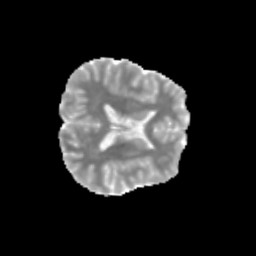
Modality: MD
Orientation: axial
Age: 11
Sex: male
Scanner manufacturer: siemens
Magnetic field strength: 3 T
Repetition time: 3.8 s
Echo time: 0.07 s